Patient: sex F, age 62
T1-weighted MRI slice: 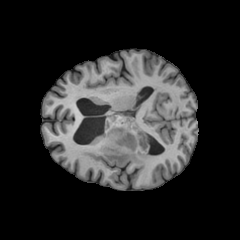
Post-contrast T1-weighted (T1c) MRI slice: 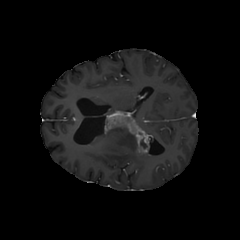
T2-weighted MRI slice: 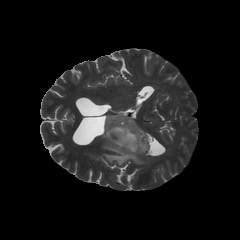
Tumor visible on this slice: yes
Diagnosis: Glioblastoma, IDH-wildtype
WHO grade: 4